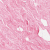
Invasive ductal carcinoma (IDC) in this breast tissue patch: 0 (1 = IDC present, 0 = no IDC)